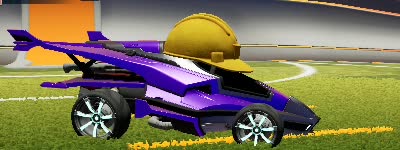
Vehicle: aftershock